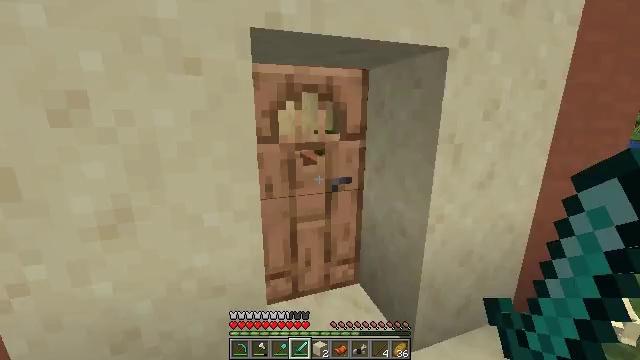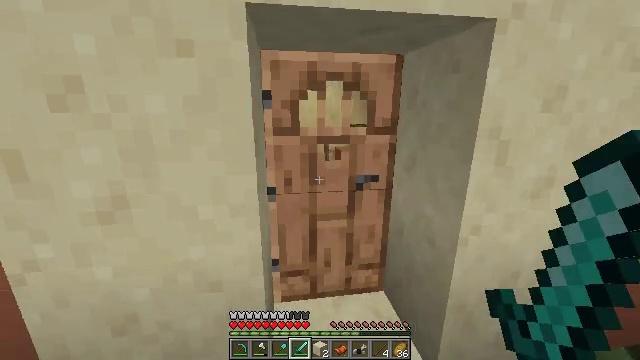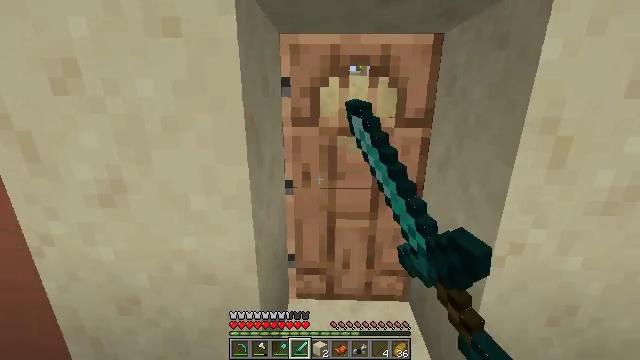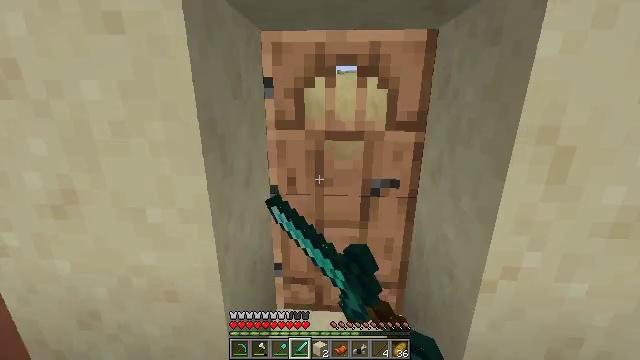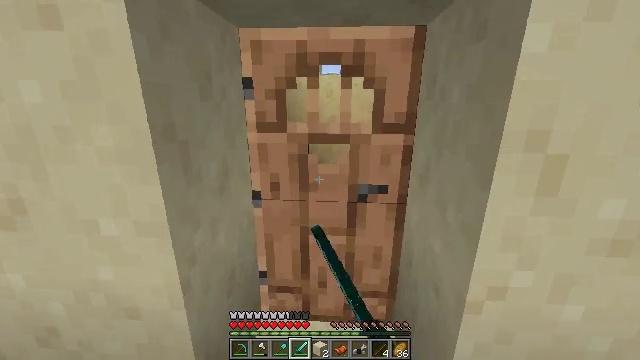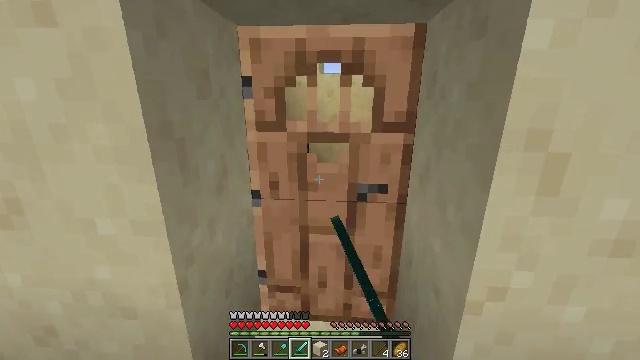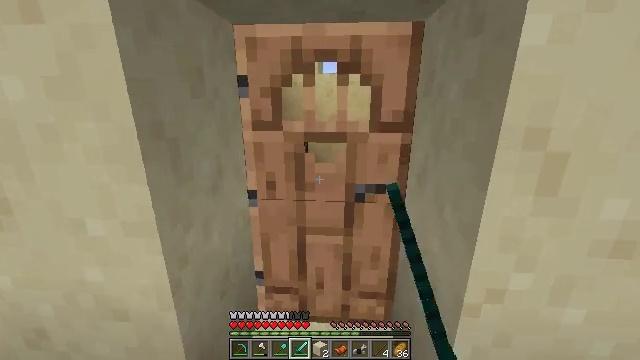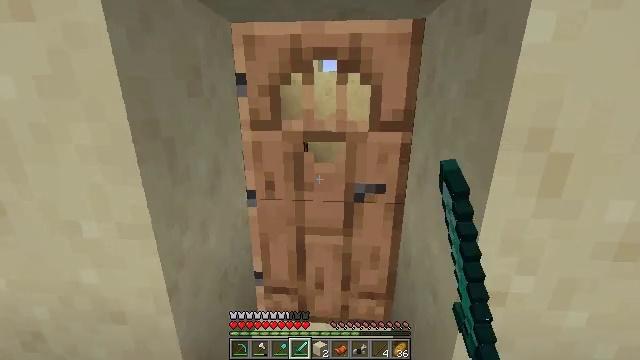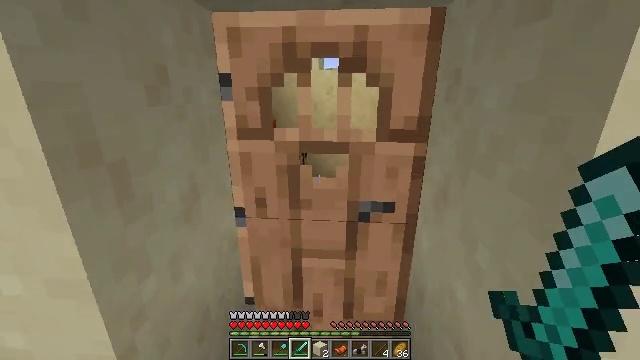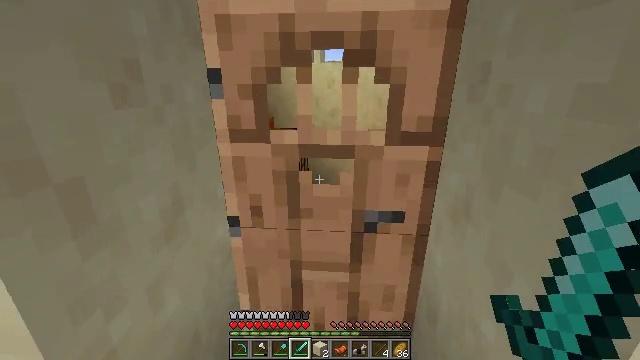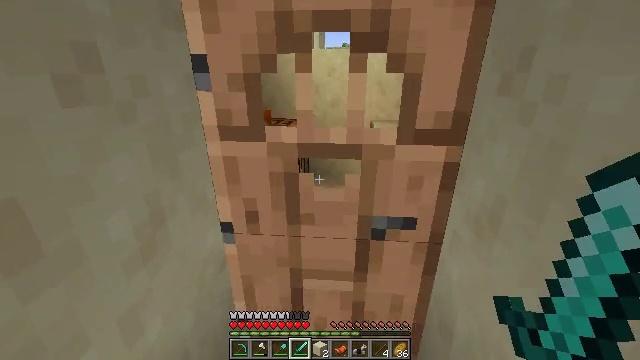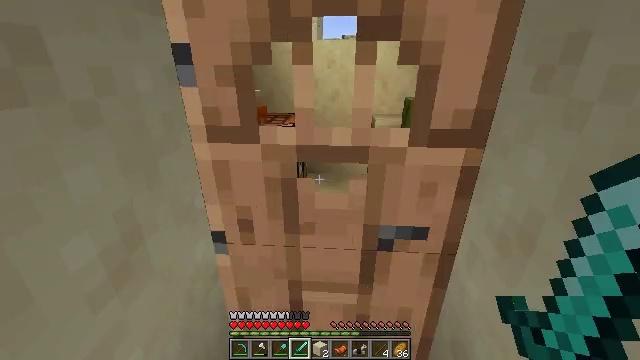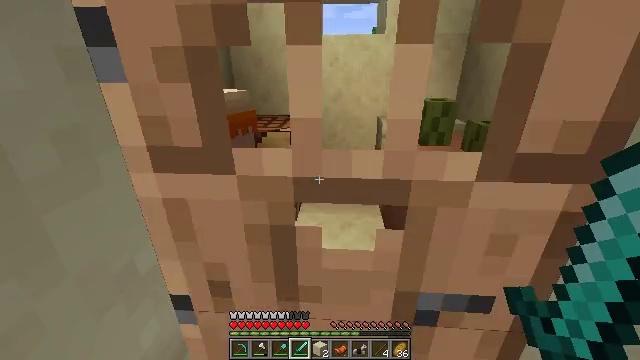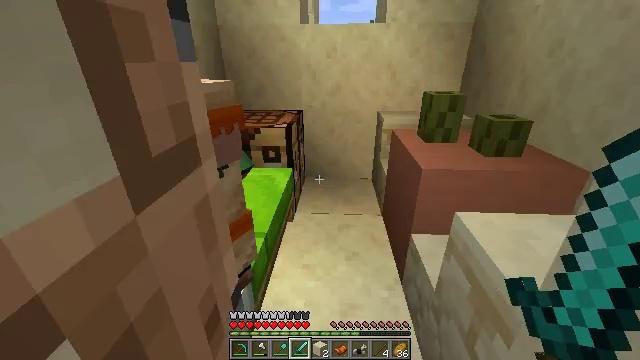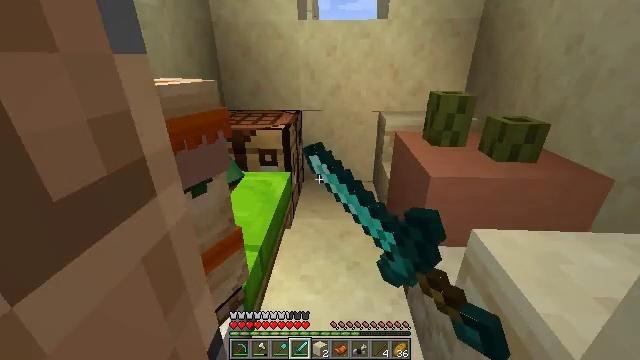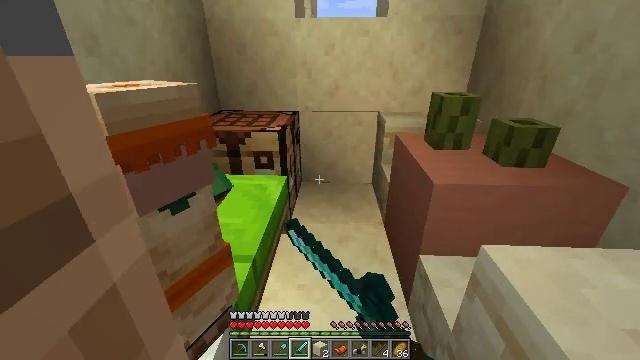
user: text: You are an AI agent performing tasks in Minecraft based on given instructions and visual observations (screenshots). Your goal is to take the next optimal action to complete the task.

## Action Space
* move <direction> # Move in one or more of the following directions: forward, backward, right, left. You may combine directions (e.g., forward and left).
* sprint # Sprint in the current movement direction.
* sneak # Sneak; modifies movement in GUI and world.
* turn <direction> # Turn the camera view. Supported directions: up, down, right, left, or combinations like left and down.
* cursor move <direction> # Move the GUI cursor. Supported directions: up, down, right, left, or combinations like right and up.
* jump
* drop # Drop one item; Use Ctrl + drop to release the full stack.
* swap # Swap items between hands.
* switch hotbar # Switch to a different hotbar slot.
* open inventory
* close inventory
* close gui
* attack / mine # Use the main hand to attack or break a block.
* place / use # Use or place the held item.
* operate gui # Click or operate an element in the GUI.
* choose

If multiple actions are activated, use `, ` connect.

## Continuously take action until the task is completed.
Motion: motion action
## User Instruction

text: Collect the lime bed for later use.
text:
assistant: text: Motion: move forward and move right, use / place
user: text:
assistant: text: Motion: move forward and move right, turn left and down, use / place
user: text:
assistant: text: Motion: turn left
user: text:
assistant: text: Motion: no_op
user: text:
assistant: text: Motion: no_op
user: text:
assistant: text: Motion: no_op
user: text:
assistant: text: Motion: move forward
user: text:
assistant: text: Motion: move forward
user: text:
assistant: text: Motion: move forward, turn down
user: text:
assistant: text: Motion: move forward, turn down
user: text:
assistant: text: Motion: move forward, turn down
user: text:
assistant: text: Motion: move forward
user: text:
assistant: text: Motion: move forward, turn down, use / place
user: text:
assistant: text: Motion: use / place
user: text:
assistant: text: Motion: use / place
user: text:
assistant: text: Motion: turn down, use / place
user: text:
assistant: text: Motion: no_op
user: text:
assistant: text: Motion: no_op
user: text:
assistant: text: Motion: turn down
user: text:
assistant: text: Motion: turn down
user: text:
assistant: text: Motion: turn down
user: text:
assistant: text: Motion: turn down
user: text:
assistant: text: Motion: move forward
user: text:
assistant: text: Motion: move forward
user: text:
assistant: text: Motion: move forward, turn left
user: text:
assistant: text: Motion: move forward, turn left
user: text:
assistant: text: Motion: move forward, turn left and down
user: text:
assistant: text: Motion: turn left
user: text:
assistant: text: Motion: turn left
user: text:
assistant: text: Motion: turn left and up